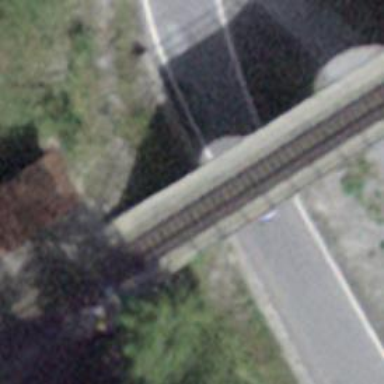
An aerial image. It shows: Narrow-gauge railway track with electrified contact line. The railway has one track.